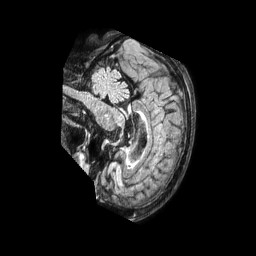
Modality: FLAIR
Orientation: sagittal
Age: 83
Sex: female
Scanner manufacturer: philips
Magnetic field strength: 1.5 T
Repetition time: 4.8 s
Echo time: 0.3383 s